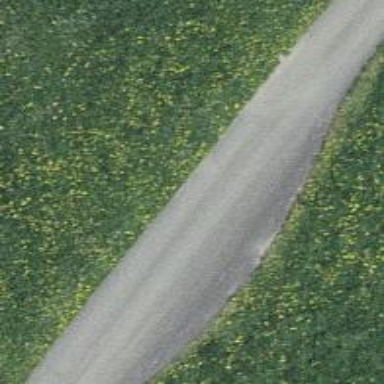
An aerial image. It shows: Passing place on the road.